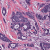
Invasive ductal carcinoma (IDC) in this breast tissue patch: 1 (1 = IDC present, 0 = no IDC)